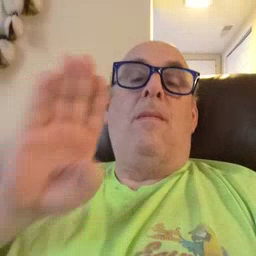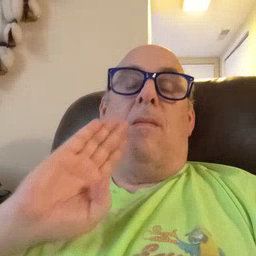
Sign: brown